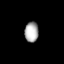
Tissue: lung
Cell type: Endothelial cells
Senescence score: 0.2178
Nuclear area (px): 275
Mean DAPI intensity: 170.887